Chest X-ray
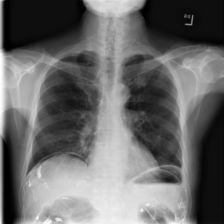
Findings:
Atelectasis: negative
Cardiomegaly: negative
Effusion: negative
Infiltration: negative
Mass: negative
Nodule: negative
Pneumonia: negative
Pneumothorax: negative
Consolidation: negative
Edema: negative
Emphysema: negative
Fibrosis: negative
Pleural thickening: negative
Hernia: negative